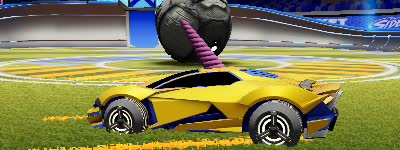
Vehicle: werewolf